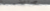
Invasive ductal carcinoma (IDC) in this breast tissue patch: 0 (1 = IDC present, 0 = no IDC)